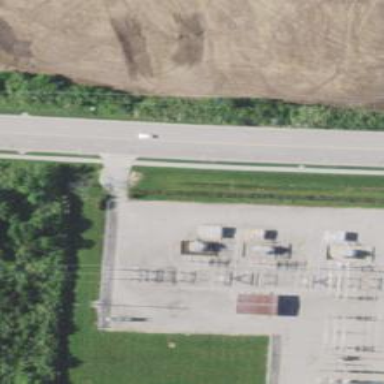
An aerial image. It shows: Distribution level power substation surrounded by fence.